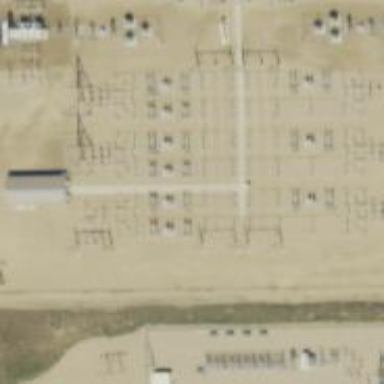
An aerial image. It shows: Switch for power supply.